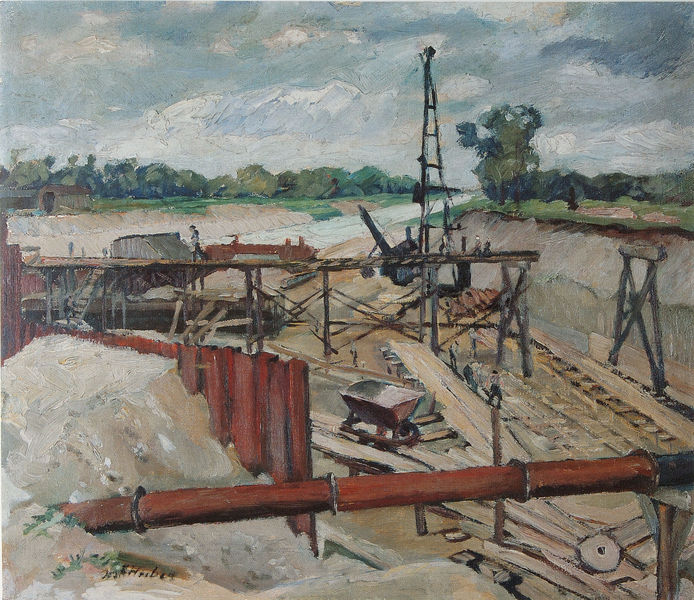
Titel: Baustelle an der mittleren Isar
Künstler: Josef Franz Burke (Huber)
Standort: München
Institution: Städtische Galerie im Lenbachhaus
Schlagwörter: baum, blau, dunkel, gewitter, himmel, mann, wasser, wolken, bäume, fluss, grün, impressionismus, landschaft, menschen, sand, braun, grau, holz, männer, schwarz, straße, weiss, haus, rot, weg, wolke, zaun, malerei, stein, bild, öl, horizont, natur, brücke, hütte, realismus, wald, arbeit, fels, zug, arbeiter, industrie, karre, schubkarre, schutt, wagen, bretter, halle, eisen, gerüst, kran, pstos, industrialisierung, gleise, schiene, schienen, salz, bau, rohr, baustelle, wagon, krahn, rohre, abbau, leitung, bergbau, industriebild, kanalbau, krähne, lore, mine, pipeline